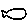
Label: fish